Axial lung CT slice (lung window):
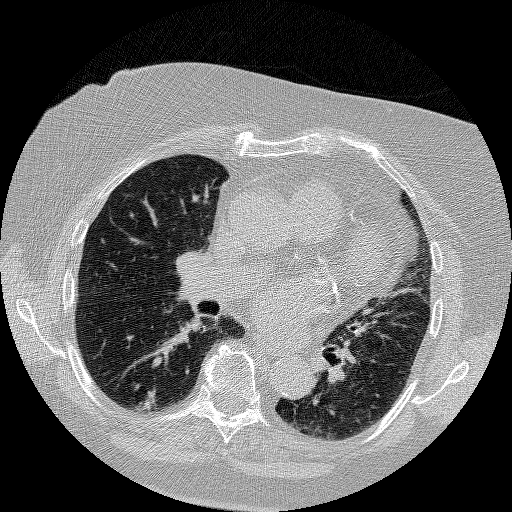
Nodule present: yes
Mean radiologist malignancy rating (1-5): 3